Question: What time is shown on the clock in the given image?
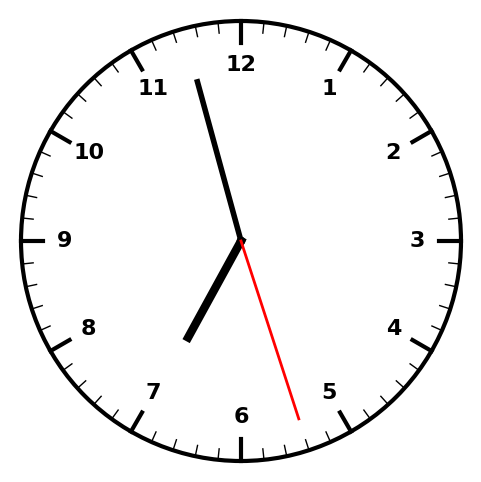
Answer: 06:57:27